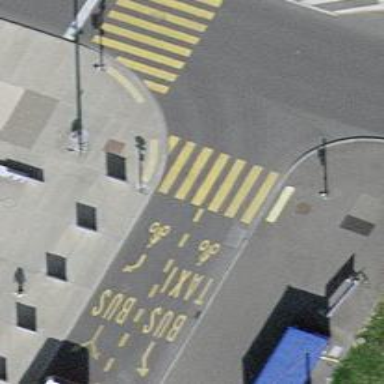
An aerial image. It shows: Crossing with traffic signals. It is zebra crossing.